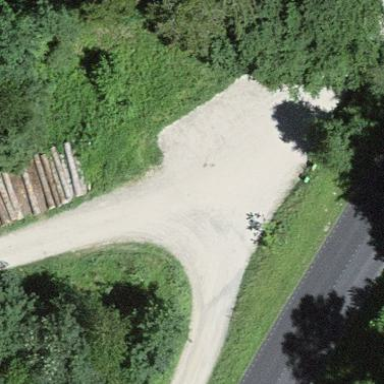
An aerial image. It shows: Parking area with gravel surface.